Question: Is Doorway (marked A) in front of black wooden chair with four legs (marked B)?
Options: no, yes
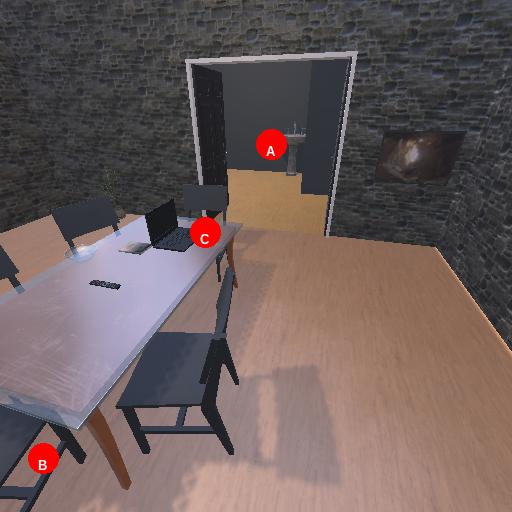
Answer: no